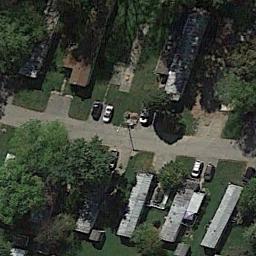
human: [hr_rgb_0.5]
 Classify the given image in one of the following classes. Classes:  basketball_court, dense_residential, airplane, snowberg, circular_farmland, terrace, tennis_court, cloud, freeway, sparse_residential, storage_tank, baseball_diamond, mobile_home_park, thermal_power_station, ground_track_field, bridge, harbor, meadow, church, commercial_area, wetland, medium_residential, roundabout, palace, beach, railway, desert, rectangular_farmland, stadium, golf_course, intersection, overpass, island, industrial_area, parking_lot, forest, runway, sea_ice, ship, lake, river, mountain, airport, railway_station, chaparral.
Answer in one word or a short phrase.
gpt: mobile_home_park